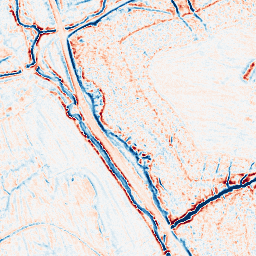
Category: edge_preserving
Decomposition family: bilateral
Decomposition parameters: d: 9
sigma_color: 100
sigma_space: 100
Upsampling method: quintic
Upsampling parameters: scale: 2
Upsampling scale: 2